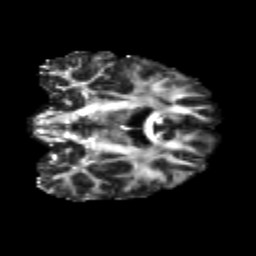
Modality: FA
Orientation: coronal
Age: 29
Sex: male
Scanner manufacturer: siemens
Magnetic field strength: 3 T
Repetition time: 3.5 s
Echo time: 0.113 s